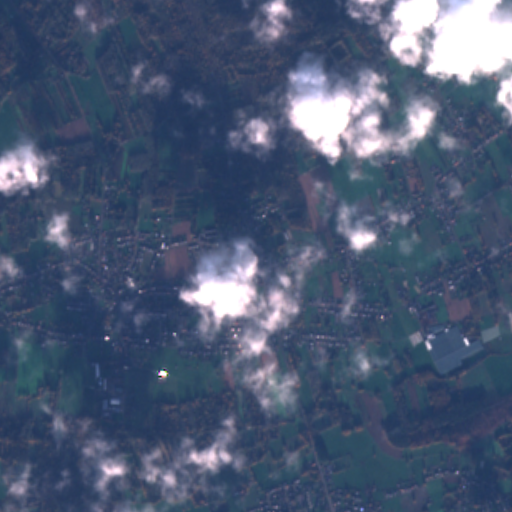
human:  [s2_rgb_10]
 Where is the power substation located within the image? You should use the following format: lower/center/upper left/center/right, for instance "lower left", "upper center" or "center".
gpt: The power substation is located in the upper center of the image.
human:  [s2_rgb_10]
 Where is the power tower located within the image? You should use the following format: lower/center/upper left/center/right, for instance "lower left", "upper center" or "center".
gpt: There is no power tower in the image.